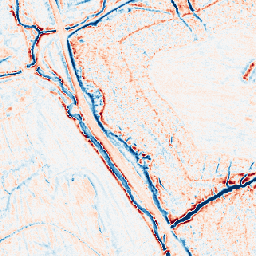
Category: edge_preserving
Decomposition family: anisotropic_diffusion
Decomposition parameters: iterations: 10
kappa: 100
gamma: 0.2
Upsampling method: area
Upsampling parameters: scale: 8
Upsampling scale: 8